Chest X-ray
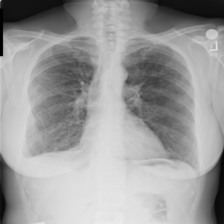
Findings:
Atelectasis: negative
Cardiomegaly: negative
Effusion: negative
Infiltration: negative
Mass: negative
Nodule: negative
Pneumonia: negative
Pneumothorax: negative
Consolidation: negative
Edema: negative
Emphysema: negative
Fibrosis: negative
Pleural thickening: negative
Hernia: negative